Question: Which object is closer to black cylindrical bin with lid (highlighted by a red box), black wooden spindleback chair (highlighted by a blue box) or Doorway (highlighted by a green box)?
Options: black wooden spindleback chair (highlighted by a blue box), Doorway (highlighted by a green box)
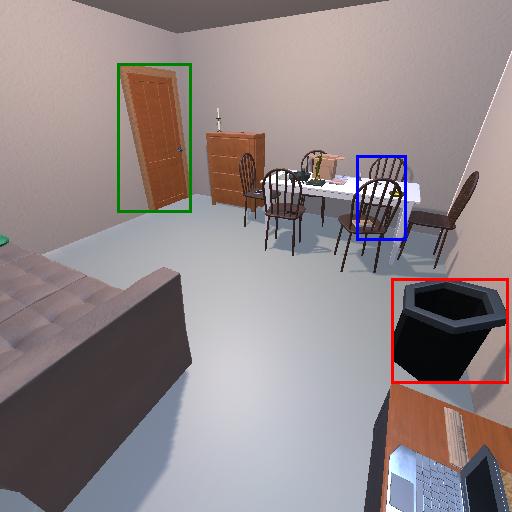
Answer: black wooden spindleback chair (highlighted by a blue box)